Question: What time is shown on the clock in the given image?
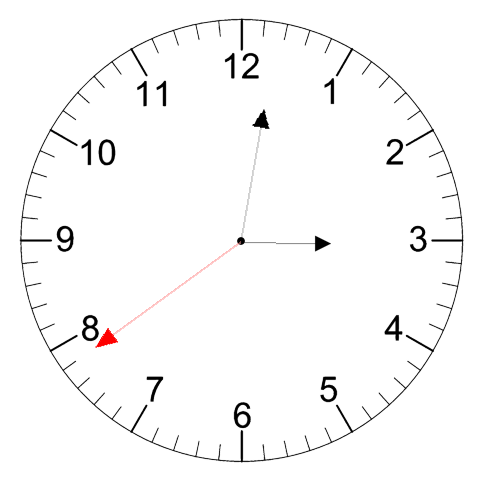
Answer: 03:01:39